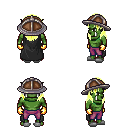
a pixel art fantasy rpg character, male body template, orc, green skin, black cape, magenta pants, gold long hairstyle, chain helm, gold gloves, white slippers, four views (front, back, left, right), 2x2 character sprite sheet, small pixel art, hard edges, no anti-aliasing